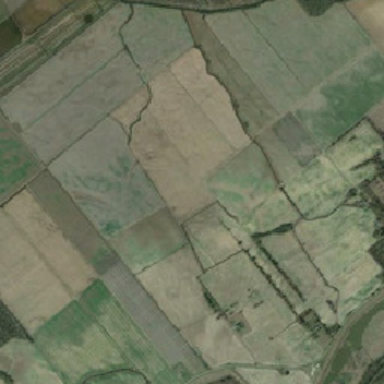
There are several vacant houses on the spot .